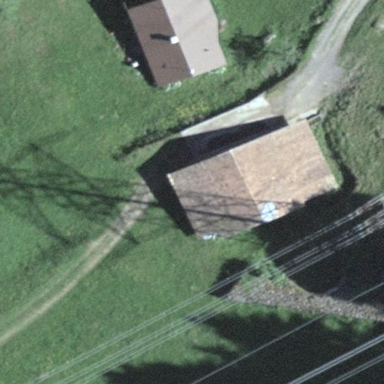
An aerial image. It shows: Rural barn.